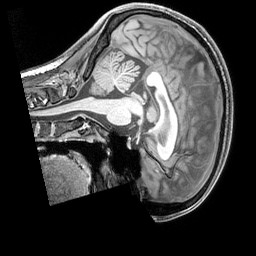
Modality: T1w
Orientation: sagittal
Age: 20
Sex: female
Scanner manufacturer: siemens
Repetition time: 2.3 s
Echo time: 0.00226 s